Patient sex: M
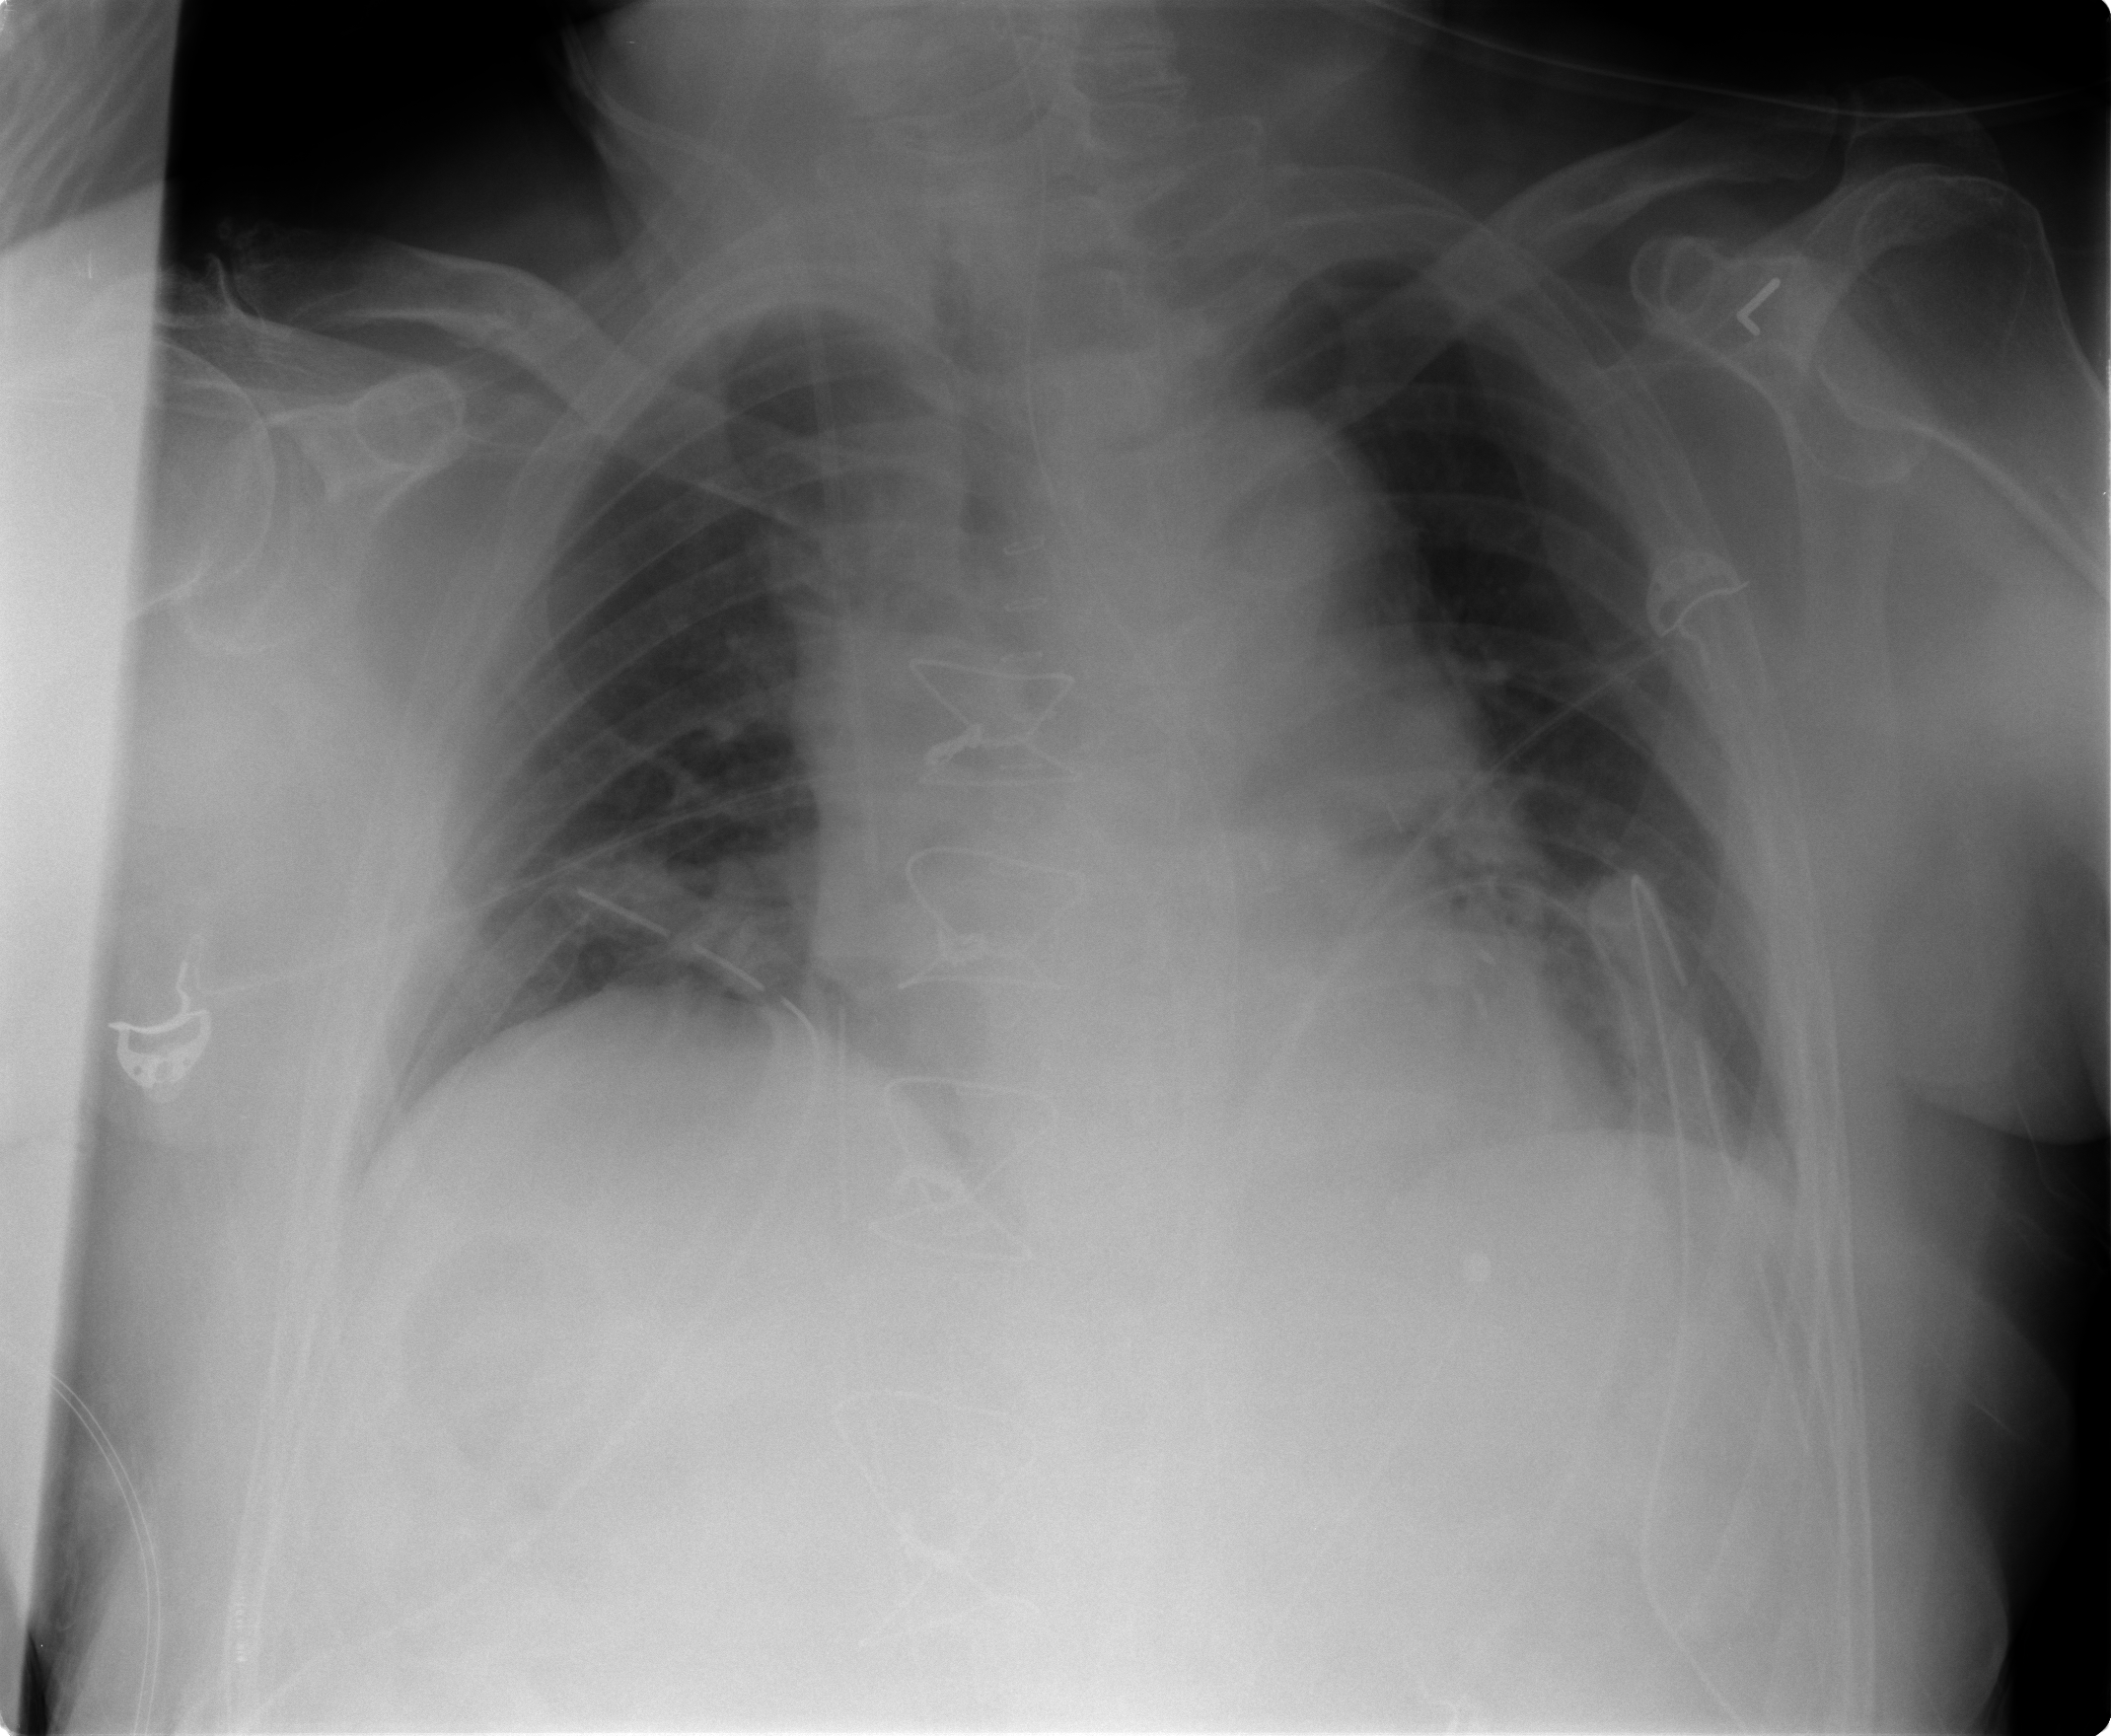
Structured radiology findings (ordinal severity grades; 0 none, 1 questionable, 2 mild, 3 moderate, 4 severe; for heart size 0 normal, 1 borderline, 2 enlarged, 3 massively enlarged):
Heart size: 0
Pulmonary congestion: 0
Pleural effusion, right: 0
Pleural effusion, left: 0
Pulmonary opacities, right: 0
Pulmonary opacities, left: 2
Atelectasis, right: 0
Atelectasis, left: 2